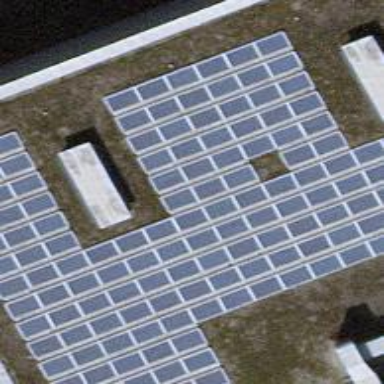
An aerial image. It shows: Solar power generator using photovoltaic method with solar photovoltaic panel types.